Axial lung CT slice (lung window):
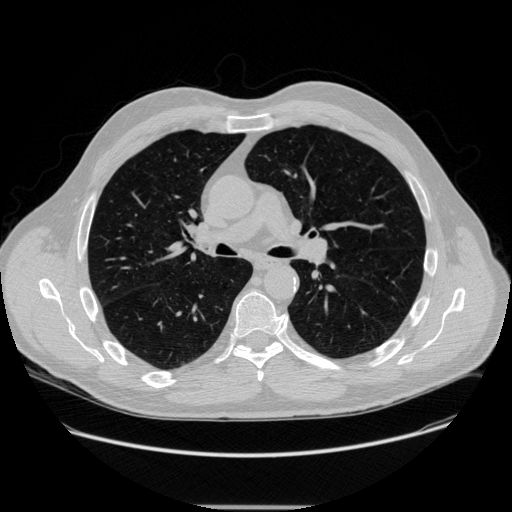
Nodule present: no